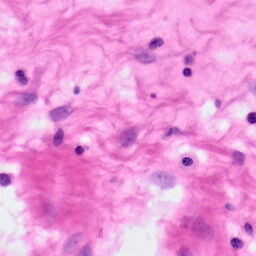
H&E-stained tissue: Pancreatic